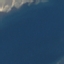
Land use / land cover: SeaLake